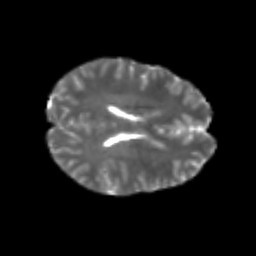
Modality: T2w
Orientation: axial
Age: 25
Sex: female
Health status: healthy
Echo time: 0.074 s